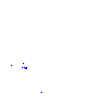
Particle: proton